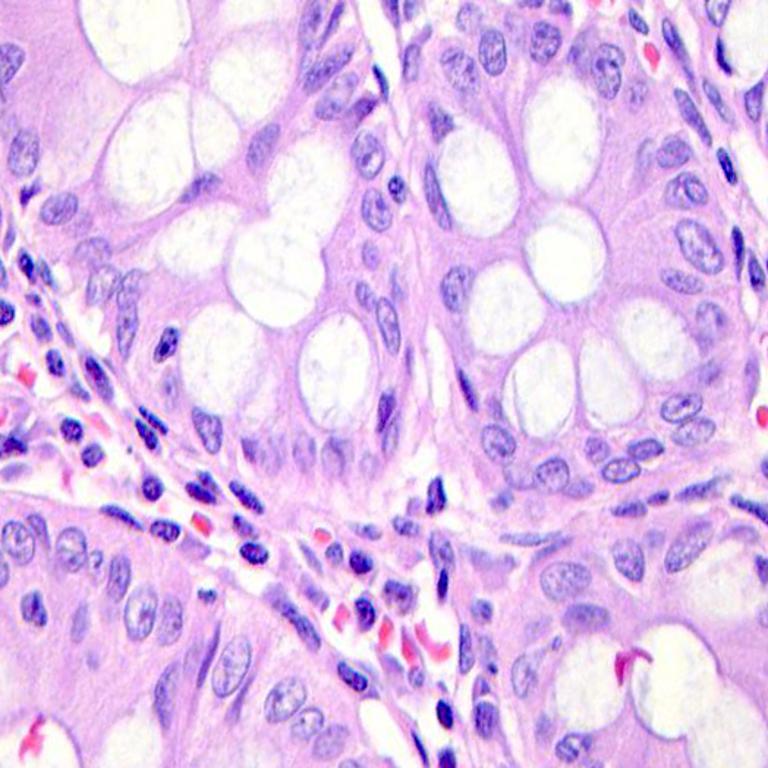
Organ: colon
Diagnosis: benign